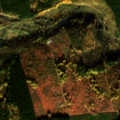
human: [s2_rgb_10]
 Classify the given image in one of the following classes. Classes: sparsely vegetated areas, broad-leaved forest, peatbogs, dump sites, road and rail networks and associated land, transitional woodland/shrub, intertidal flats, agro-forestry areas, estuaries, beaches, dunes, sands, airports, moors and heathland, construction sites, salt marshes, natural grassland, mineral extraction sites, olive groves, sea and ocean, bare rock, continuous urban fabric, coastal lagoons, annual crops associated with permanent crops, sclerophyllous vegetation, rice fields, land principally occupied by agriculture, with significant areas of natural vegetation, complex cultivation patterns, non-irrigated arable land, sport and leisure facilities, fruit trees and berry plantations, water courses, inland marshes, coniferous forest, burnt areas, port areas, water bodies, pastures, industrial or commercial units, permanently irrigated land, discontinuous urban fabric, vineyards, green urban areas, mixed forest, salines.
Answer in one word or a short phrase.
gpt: complex cultivation patterns, land principally occupied by agriculture, with significant areas of natural vegetation, coniferous forest, mixed forest, transitional woodland/shrub